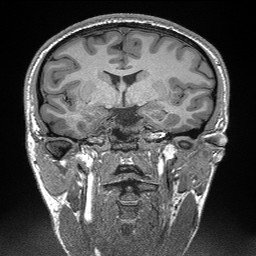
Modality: T1w
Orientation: sagittal
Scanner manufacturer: siemens
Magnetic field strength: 3 T
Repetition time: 2.3 s
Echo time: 0.00298 s